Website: home-depot
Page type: review-order
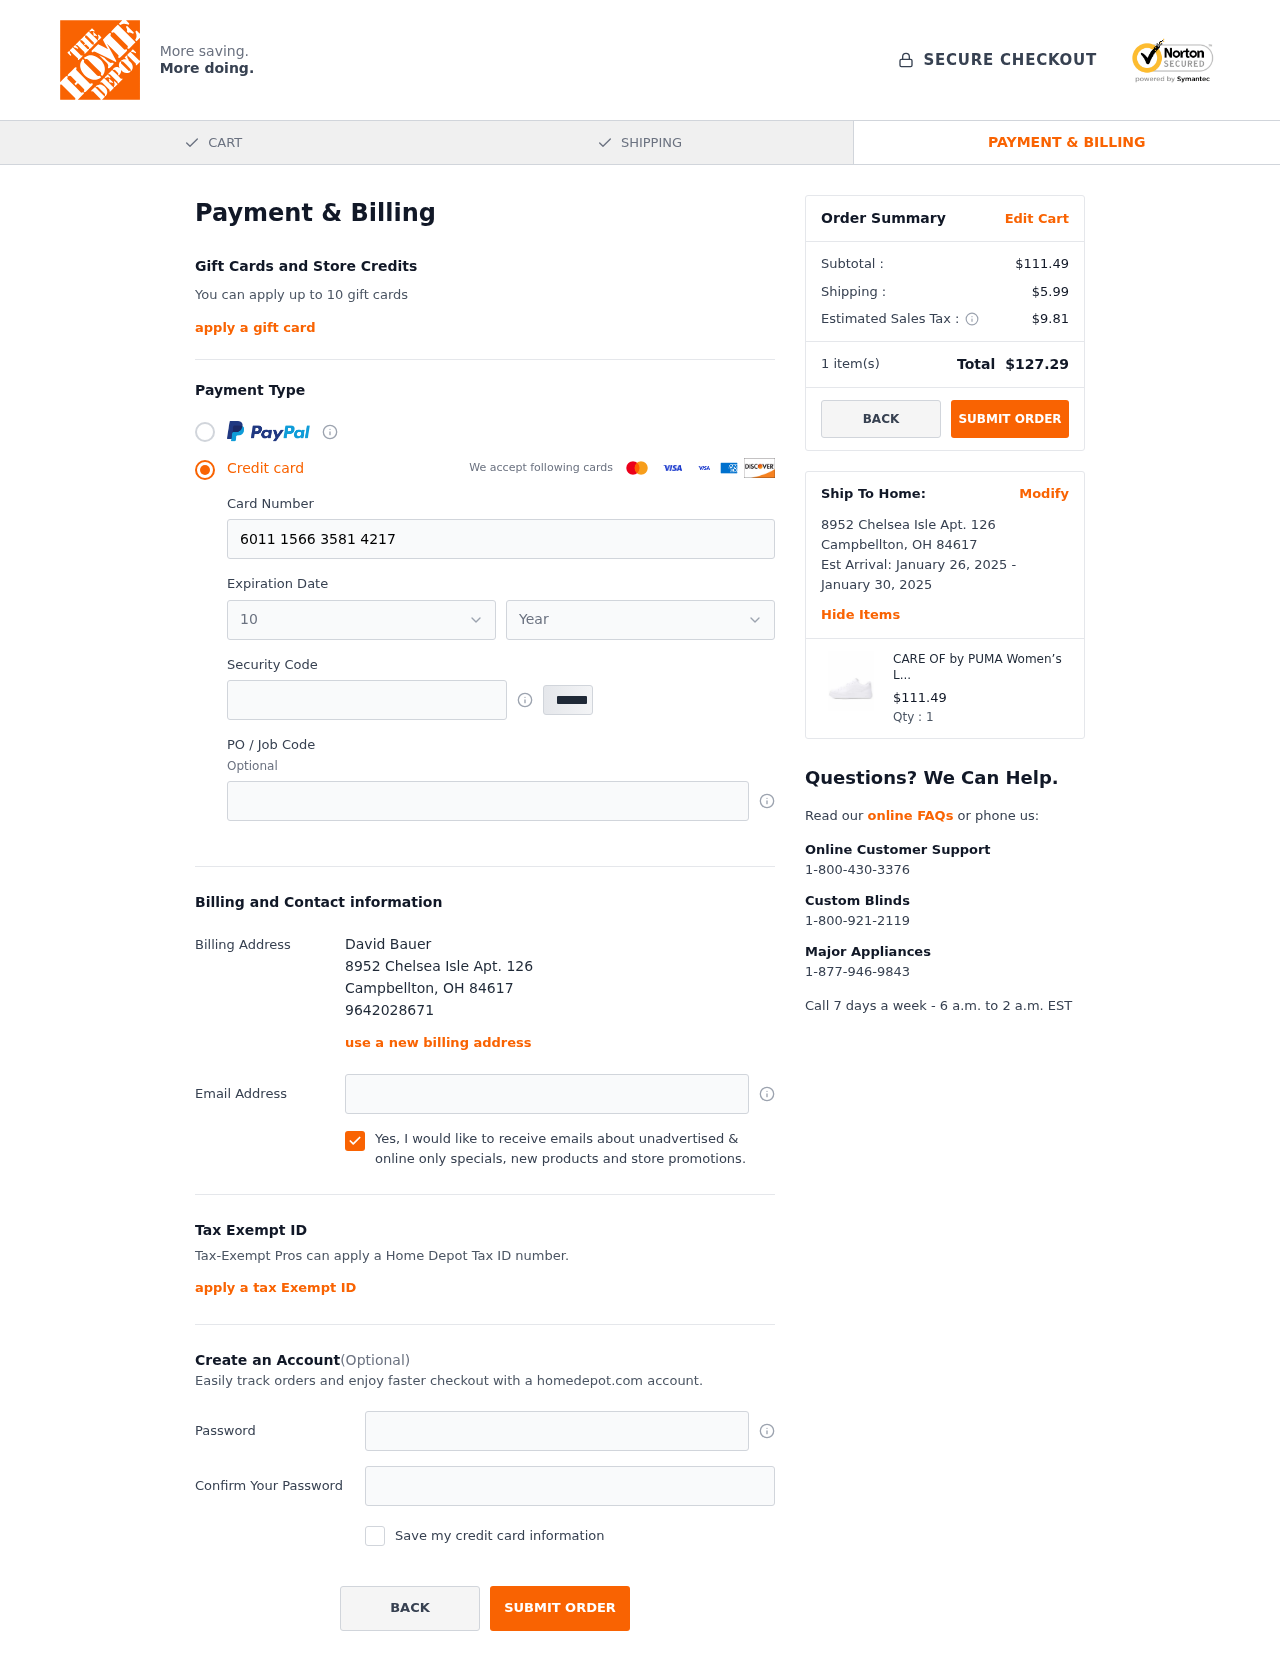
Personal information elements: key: PII_CARD_EXPIRY_MONTH
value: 10
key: PII_CARD_EXPIRY_YEAR
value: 28
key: PII_CITY
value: Campbellton
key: PII_FULLNAME
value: David Bauer
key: PII_PHONE
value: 9642028671
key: PII_POSTCODE
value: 84617
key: PII_STATE_ABBR
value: OH
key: PII_STREET
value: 8952 Chelsea Isle Apt. 126
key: PII_CARD_NUMBER
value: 6011 1566 3581 4217
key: PII_CARD_CVV
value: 606
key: PII_EMAIL
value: davidbauer@hotmail.com
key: PII_POSTCODE_FULL
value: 84617
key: PII_POSTCODE_NUMERIC
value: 84617
Product elements: key: PRODUCT1_NAME
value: CARE OF by PUMA Women’s Leather Platform Low-Top Sneakers
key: PRODUCT1_PRICE
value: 111.49
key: PRODUCT1_QUANTITY
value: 1
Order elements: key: ORDER_SUBTOTAL
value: $111.49
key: ORDER_SHIPPING_COST
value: $5.99
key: ORDER_TAX
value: $9.81
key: ORDER_NUM_ITEMS
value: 1
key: ORDER_TOTAL
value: $127.29
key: ORDER_SHIPPING_DATE
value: January 26, 2025
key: ORDER_DELIVERY_DATE
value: January 30, 2025